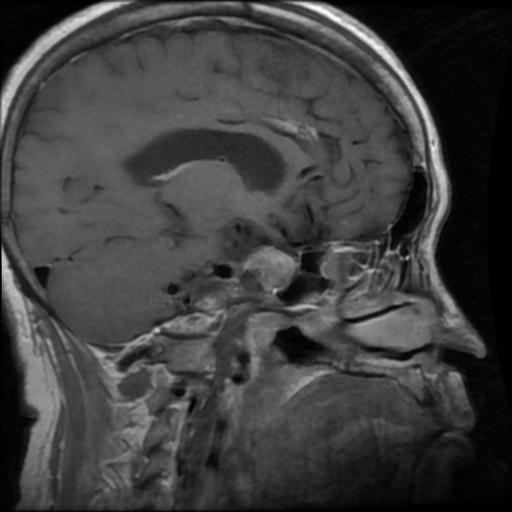
Label: pituitary